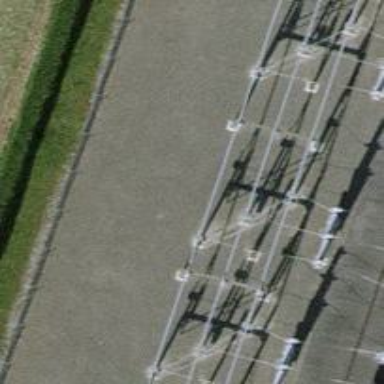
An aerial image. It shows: Power line carrying busbar.